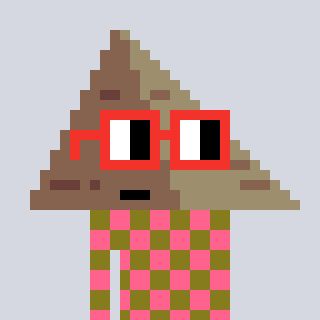
a pixel art character with square red glasses, a pyramid-shaped head and a gunk-colored body on a cool background